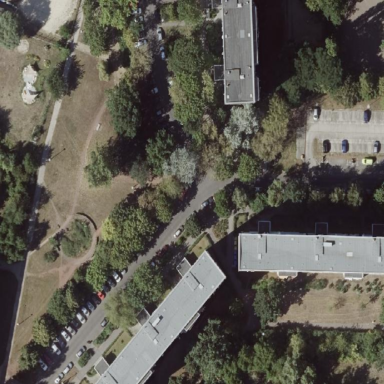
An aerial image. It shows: Building with apartments and flat roof.